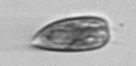
Label: Prorocentrum_dentatum